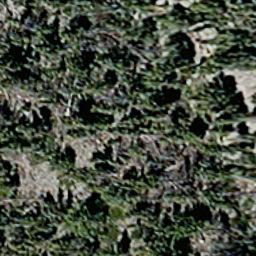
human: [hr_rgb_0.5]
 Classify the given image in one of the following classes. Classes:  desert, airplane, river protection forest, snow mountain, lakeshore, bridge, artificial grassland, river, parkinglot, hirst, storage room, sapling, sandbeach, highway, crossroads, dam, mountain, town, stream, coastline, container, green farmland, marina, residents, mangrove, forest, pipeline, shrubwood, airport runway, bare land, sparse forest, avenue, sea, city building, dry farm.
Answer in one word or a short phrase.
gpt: sparse forest